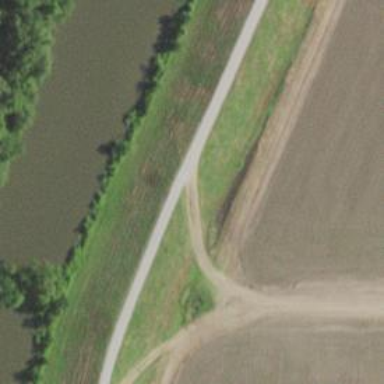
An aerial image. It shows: Track with grade2 tracktype and embankment dyke alongside.